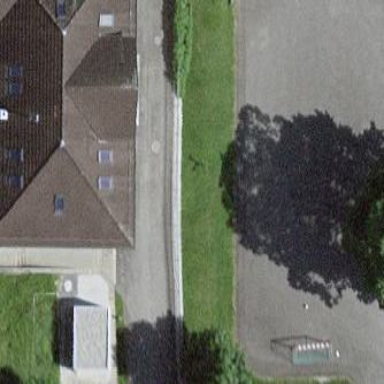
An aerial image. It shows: School building.